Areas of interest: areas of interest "All Seasons Hotel (Beijing Xidan Branch)"
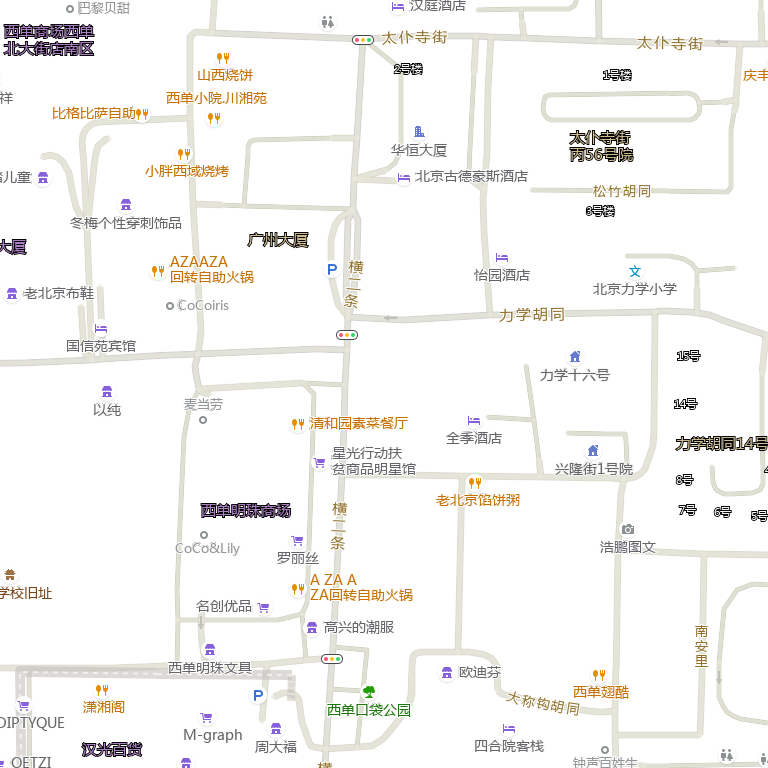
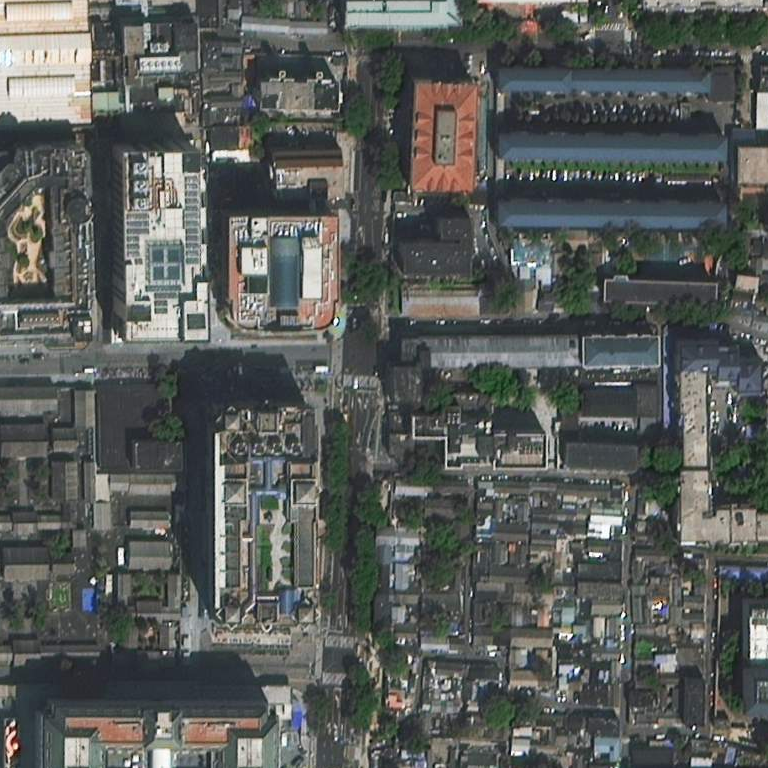